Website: home-depot
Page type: payment
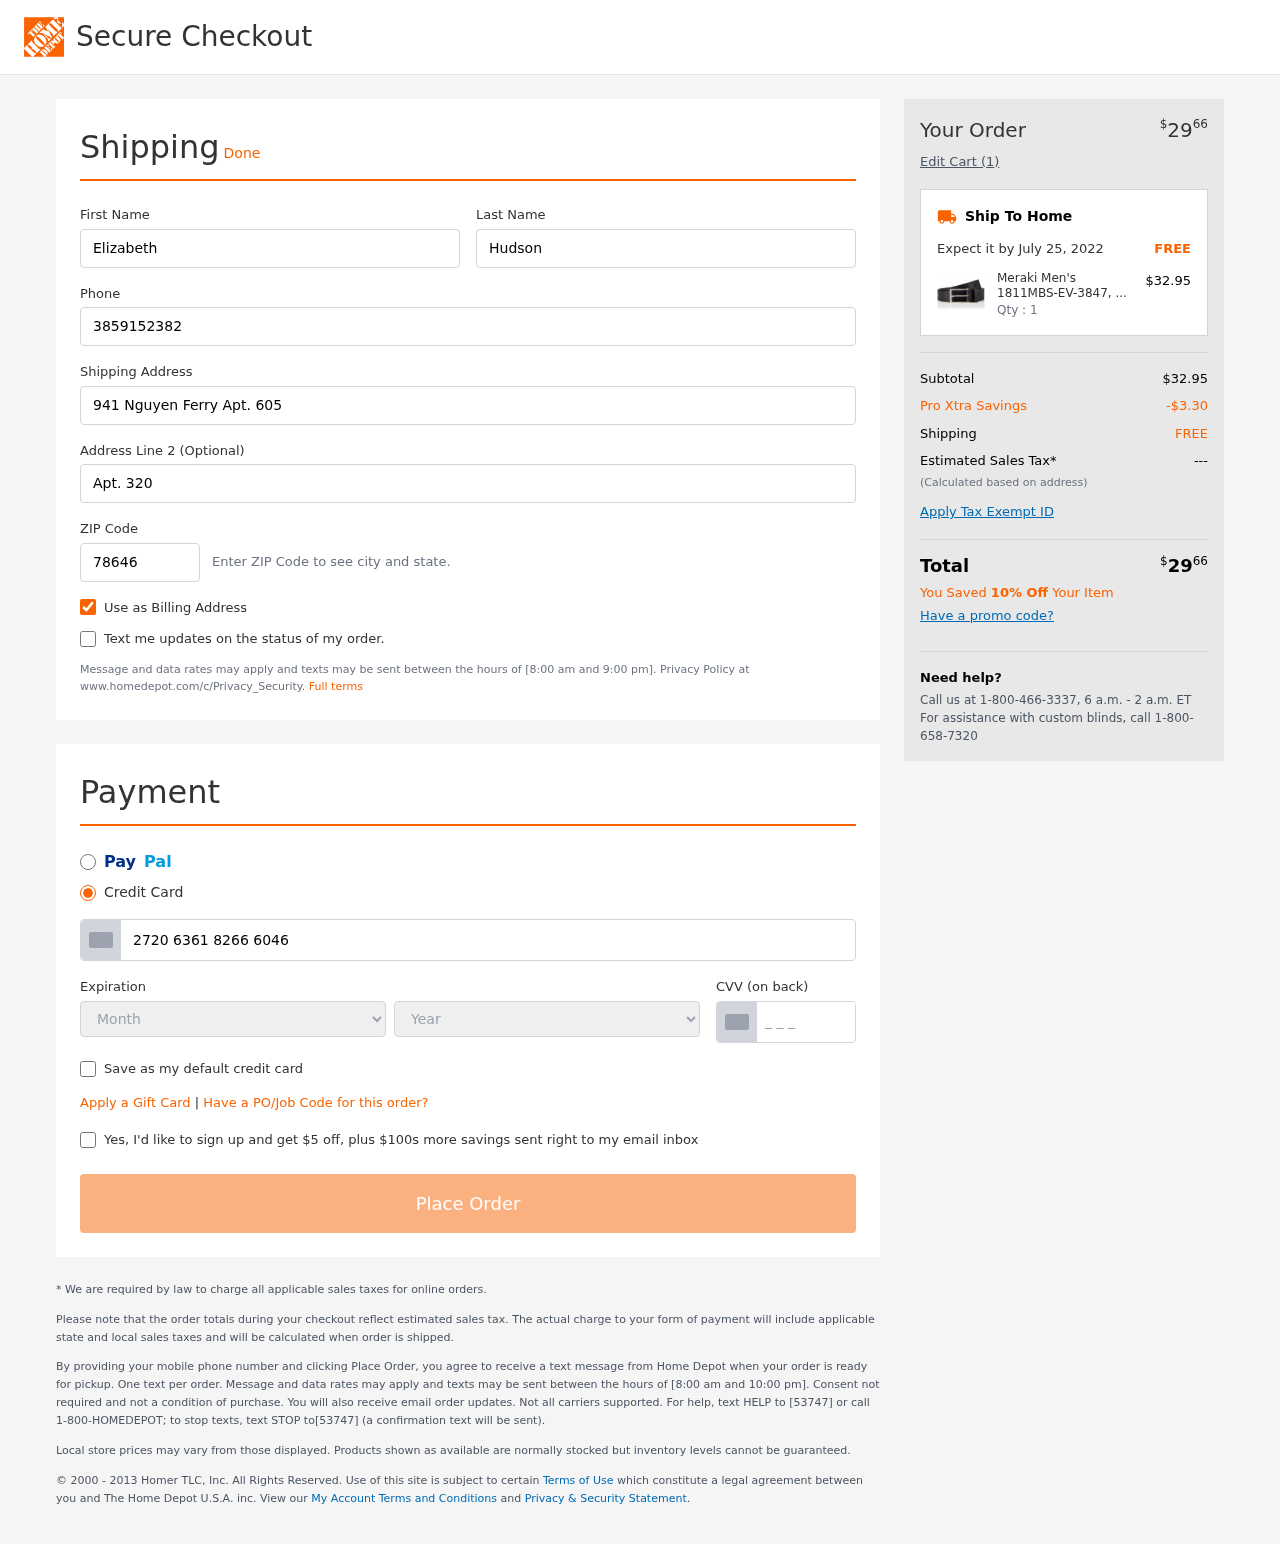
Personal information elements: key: PII_CARD_CVV
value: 782
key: PII_CARD_EXPIRY_MONTH
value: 08
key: PII_CARD_EXPIRY_YEAR
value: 28
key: PII_CARD_NUMBER
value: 2720 6361 8266 6046
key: PII_FIRSTNAME
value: Elizabeth
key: PII_LASTNAME
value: Hudson
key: PII_PHONE
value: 3859152382
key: PII_POSTCODE
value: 78646
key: PII_STREET
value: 941 Nguyen Ferry Apt. 605
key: PII_STREET2
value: Apt. 320
Product elements: key: PRODUCT1_NAME
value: Meraki Men's 1811MBS-EV-3847, Black), X-Large (Size:XL)
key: PRODUCT1_PRICE
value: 32.95
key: PRODUCT1_QUANTITY
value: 1
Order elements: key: ORDER_TOTAL
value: $2966
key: ORDER_NUM_ITEMS
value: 1
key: ORDER_DELIVERY_DATE
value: July 25, 2022
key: ORDER_SUBTOTAL
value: $32.95
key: ORDER_DISCOUNT
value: -$3.30
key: ORDER_SHIPPING_COST
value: FREE